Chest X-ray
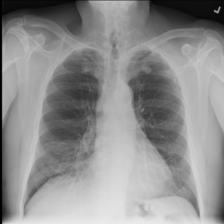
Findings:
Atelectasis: negative
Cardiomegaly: negative
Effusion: negative
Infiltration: negative
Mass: negative
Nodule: negative
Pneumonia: negative
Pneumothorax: negative
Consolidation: negative
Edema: negative
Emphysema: negative
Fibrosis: negative
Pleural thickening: negative
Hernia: negative